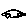
Label: car